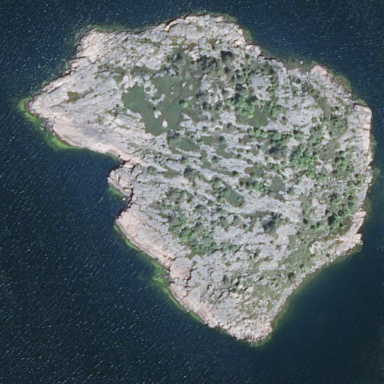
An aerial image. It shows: Island with natural coastline.